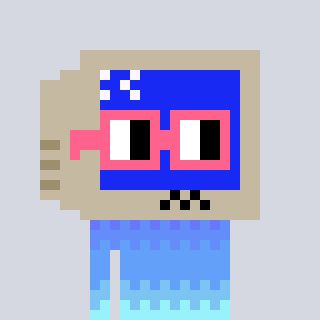
a pixel art character with square pink glasses, a old monitor-shaped head and a bluegrey-colored body on a cool background